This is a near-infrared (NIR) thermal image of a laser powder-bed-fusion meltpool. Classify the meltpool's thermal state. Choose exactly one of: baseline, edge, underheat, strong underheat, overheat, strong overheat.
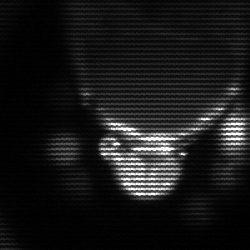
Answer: edge